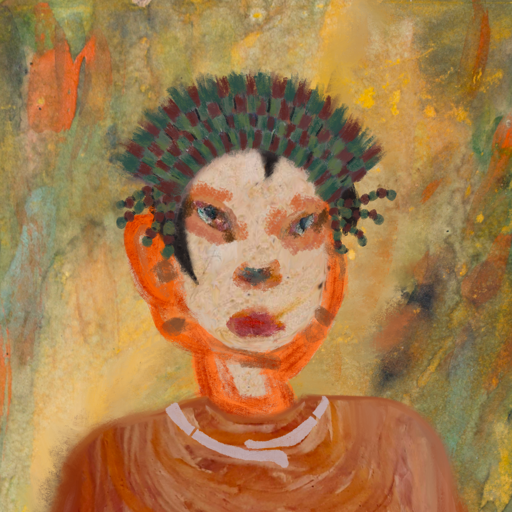
Background: Comrade, Head And Neck Front: Rupkatha, Face Front: Boggyland, Bust: Pious_Lady, Hair Front: Roy_Bahadur, Head Accessory: After_Raid_Crown, Second Necklace: Blank, Necklace: Hypocrite_2, Baby: Blank